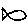
Label: fish